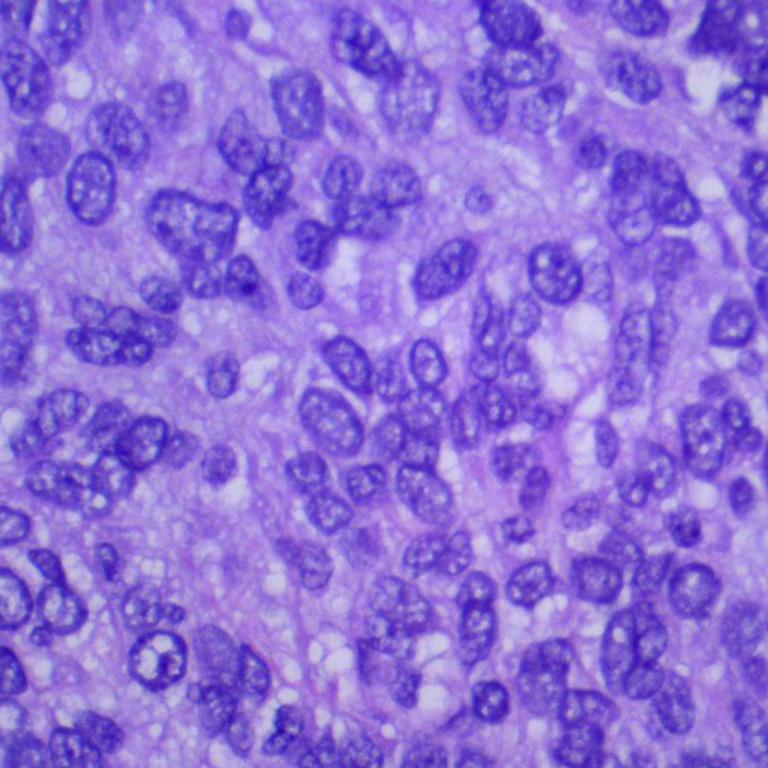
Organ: lung
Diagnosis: squamous carcinomas